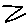
Label: zigzag